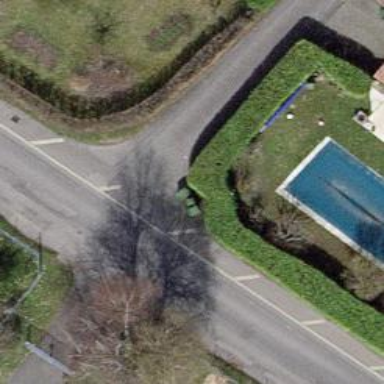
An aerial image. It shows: Hedge acting as barrier.